Question: At a high level, the following is what I intend to happen here:
-- BroadcastReceiver within BackgroundManagerService receives a broadcast from Android (works fine)
-- BroadcastReceiver within BackgroundManagerService sends the intent to startTestsRunnerThread() (works fine)
-- startTestsRunnerThread() creates a BackgroundTestRunnerThread and starts it (seems to work fine)
-- the thread which is an instance of BackgroundTestRunnerThread and was just created is put to sleep for 60 seconds (does not work). From extensive logging, when "BackgroundTestRunnerThread.sleep(milliseconds);" is executed, it is being run within the main thread.
: I realize from the answers that sleep() is a static method and only works on the current thread. Is there a way to send a message into the thread that is running BackgroundTestRunnerThread and have it sleep (i.e., have sleep called from within the other thread)?
I realize that, as per <URL> and Android kills my app.
Here is my full code:
'''
public class Logger {
public static void v(String tag, String msg) {
Log.v(tag, Thread.currentThread().getName() + " **** " + msg);
}
}
public class BackgroundTestRunnerThread extends Thread {
@Override
public void run() {
try {
while (!BackgroundTestRunnerThread.currentThread().isInterrupted()) {
Intent intent = new Intent(MainActivity.getAppContext(), TestsRunnerService.class);
Logger.v(this.getClass().getName(), "About to start TestsRunnerService ");
MainActivity.getAppContext().startService(intent);
SharedPreferences settings = PreferenceManager.getDefaultSharedPreferences(
MainActivity.getAppContext());
int sleepTime;
// Since Android saves preferences as strings, even with 'android:numeric="integer"',
// we need to convert to an integer.
sleepTime = Integer.parseInt(settings.getString("pref_key_frequency", "60"));
Logger.v(this.getClass().getName(), "Sleep thread for " + sleepTime + " seconds");
BackgroundTestRunnerThread.sleep(sleepTime * 1000);
}
} catch (InterruptedException e) {
Logger.v(this.getClass().getName(), "Thread interrupted ");
} catch (Exception e) {
Logger.v(this.getClass().getName(), "Thread exception: " + e.getMessage());
}
}
public void cancel() {
Logger.v(this.getClass().getName(), "About to cancel thread");
interrupt();
}
public void pause(int milliseconds) {
try {
Logger.v(this.getClass().getName(), "About to sleep thread background runner");
// Logging shows that this is running in MAIN and not in a separate thread.
BackgroundTestRunnerThread.sleep(milliseconds);
} catch (InterruptedException e) {
e.printStackTrace();
}
}
}
public class BackgroundManagerService extends Service {
private volatile BackgroundTestRunnerThread testsRunnerThread;
private BroadcastReceiver networkStatusChangedReceiver = new BroadcastReceiver() {
@Override
public void onReceive(Context context, Intent intent) {
BackgroundManagerService.this.startTestsRunnerThread(60);
}
};
private void startTestsRunnerThread(int secondsDelay) {
if (testsRunnerThread == null || !testsRunnerThread.isAlive()) {
testsRunnerThread = new BackgroundTestRunnerThread();
Logger.v(this.getClass().getName(), "Sending start signal to BackgroundTestRunnerThread");
testsRunnerThread.start();
Logger.v(this.getClass().getName(),
"Sending start signal to BackgroundTestRunnerThread to sleep");
testsRunnerThread.pause(secondsDelay * 1000);
Logger.v(this.getClass().getName(), "Executed past sleep command");
}
}
}
'''

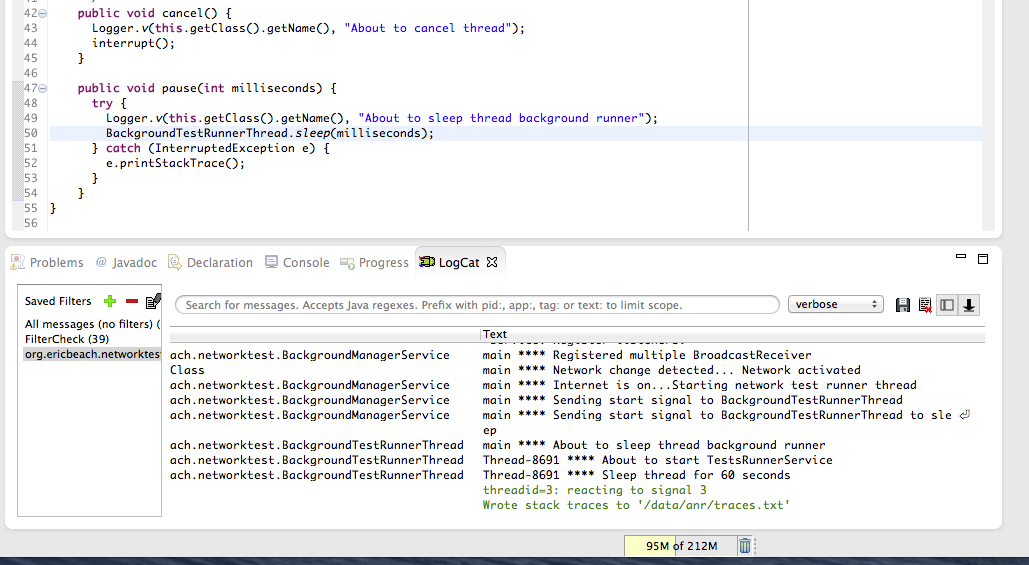
Answer: As i can see you already know Thread.sleep is static method and only sleeps the current thread running there are 2 places where you are using sleep().
1. BackgroundTestRunnerThread.sleep(sleepTime * 1000); in run() method:This can not be an issue as it will be always called in BackgroundTestRunnerThread thread not in main thread.
2. pause(int milliseconds) method: I can not see your main thread code but chances are you are calling the pause method from main assuming it will sleep the BackgroundTestRunnerThread thread but because it might be getting called from main thread it will make main thread sleep not the other one.
Hope this helps.